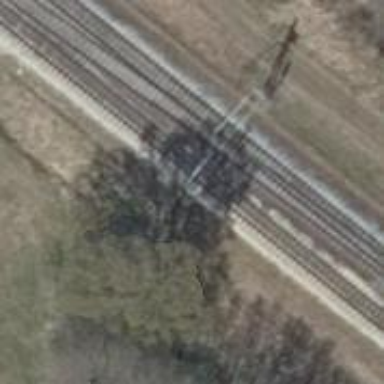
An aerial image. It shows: Railway track with contact lines for electrification.